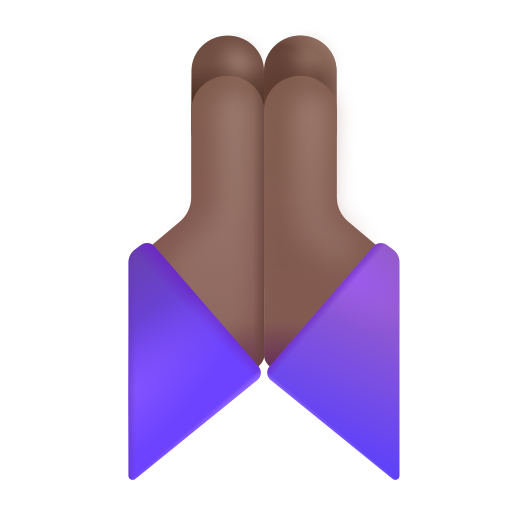
folded hands color  dark